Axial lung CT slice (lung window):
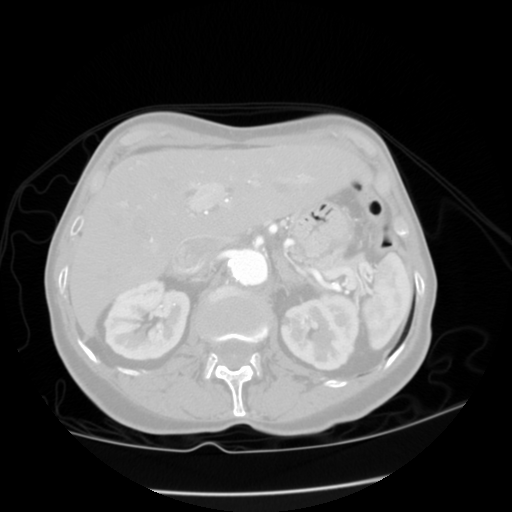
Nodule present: no